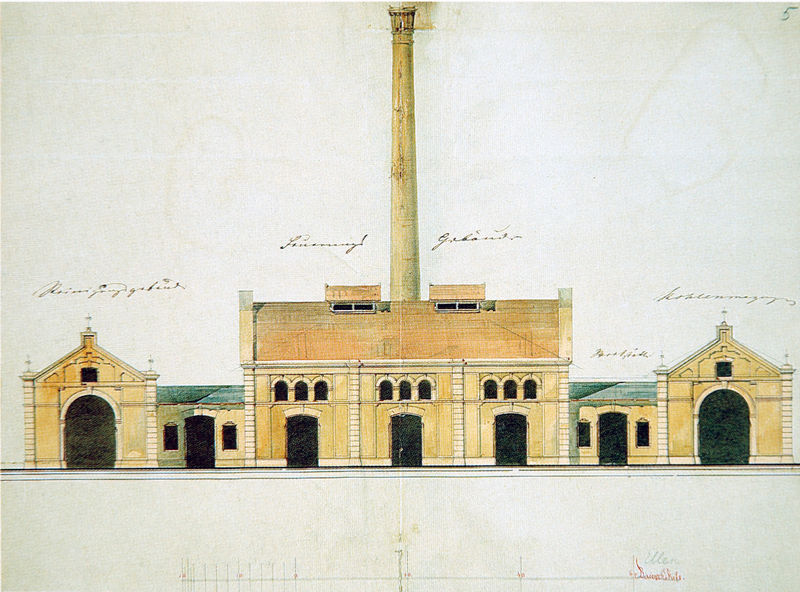
Titel: Gaswerk Hof, Ofenhaus - Aufriss
Standort: Hof
Institution: Bauamt
Schlagwörter: blau, flügel, schatten, aquarell, gelb, grün, ocker, stadt, braun, fenster, hell, licht, orange, schwarz, skizze, säule, säulen, tür, türkis, zeichnung, anlage, dach, gebäude, haus, rot, schloss, beige, architektur, sockel, kirche, rauch, frontal, kamin, schornstein, turm, schrift, papier, ansicht, bogen, fassade, türen, dächer, giebel, schornsteine, grafik, graphik, linien, hof, türe, fabrik, schlot, pilaster, industrie, rundbogen, symmetrie, tor, halle, bögen, eingang, eingänge, laviert, schlachthof, moschee, orient, türmchen, linie, linear, symmetrisch, seite, text, beschriftung, bahnhof, koloriert, topografie, entwurf, bauhaus, rustika, tore, sims, gesims, portale, gutshof, profan, rundbögen, eisenbahn, obelisk, einfahrt, plan, manufaktur, vorlagen, bau, firma, handschrift, lavierung, bezeichnung, legende, luke, lager, massstab, aufriss, architekturzeichnung, profanbau, mittelbau, zentralbau, hallen, seitenflügel, beschriftet, bogenfenster, zonen, nebengebäude, architekturskizze, neoromanik, dachluken, industriearchitektur, hochofen, ziegelei, produktion, fabrikschornstein, fenstre, industrieanlage, oberlichte, schonstein, itte, dreiergruppen, frontsicht, zigarrenfabrik